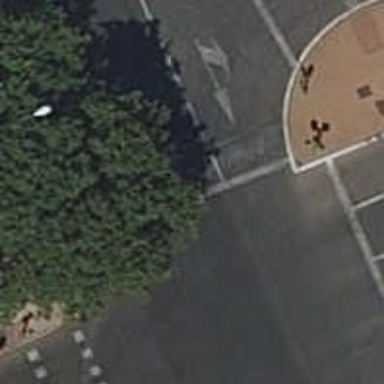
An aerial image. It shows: Road with traffic signals.